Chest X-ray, PA view. Patient: 58 years old, sex F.
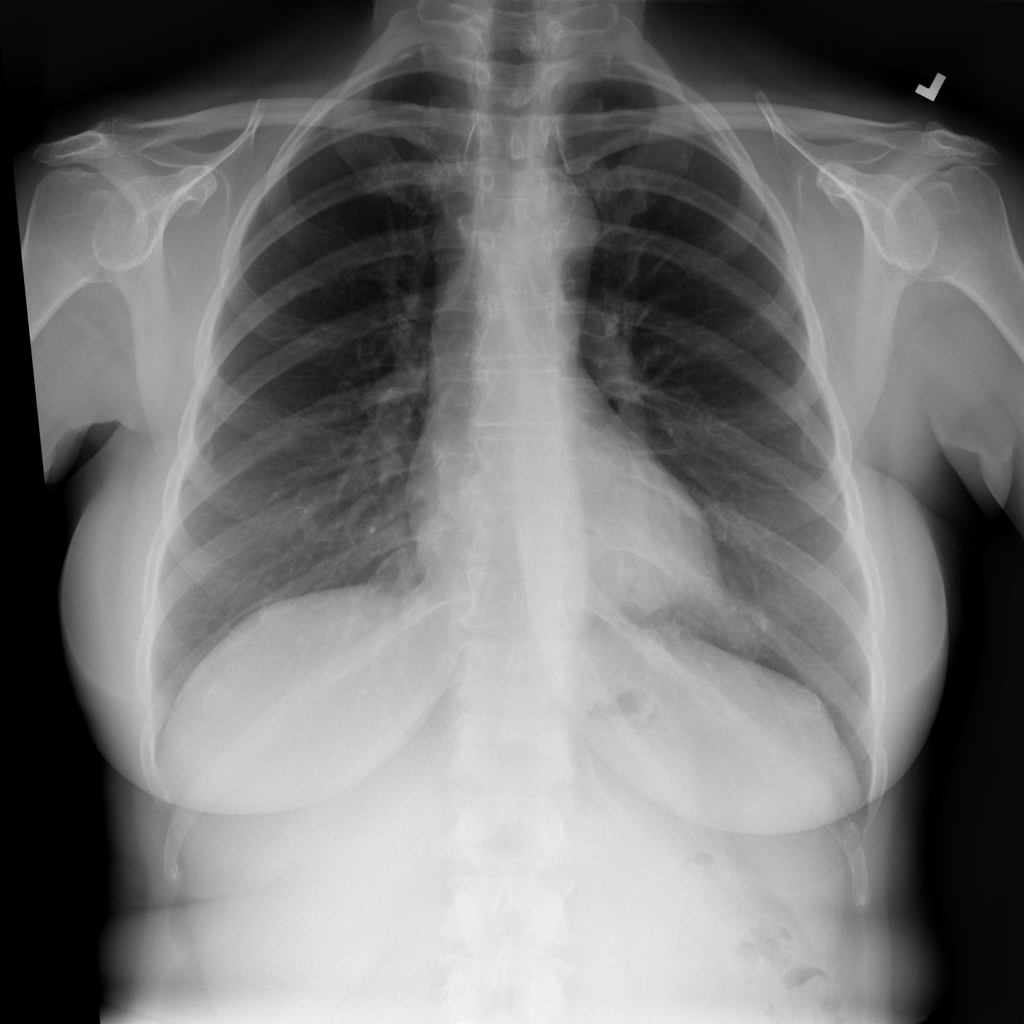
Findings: No Finding